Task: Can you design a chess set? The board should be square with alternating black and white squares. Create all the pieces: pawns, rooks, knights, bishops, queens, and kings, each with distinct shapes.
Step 4735:
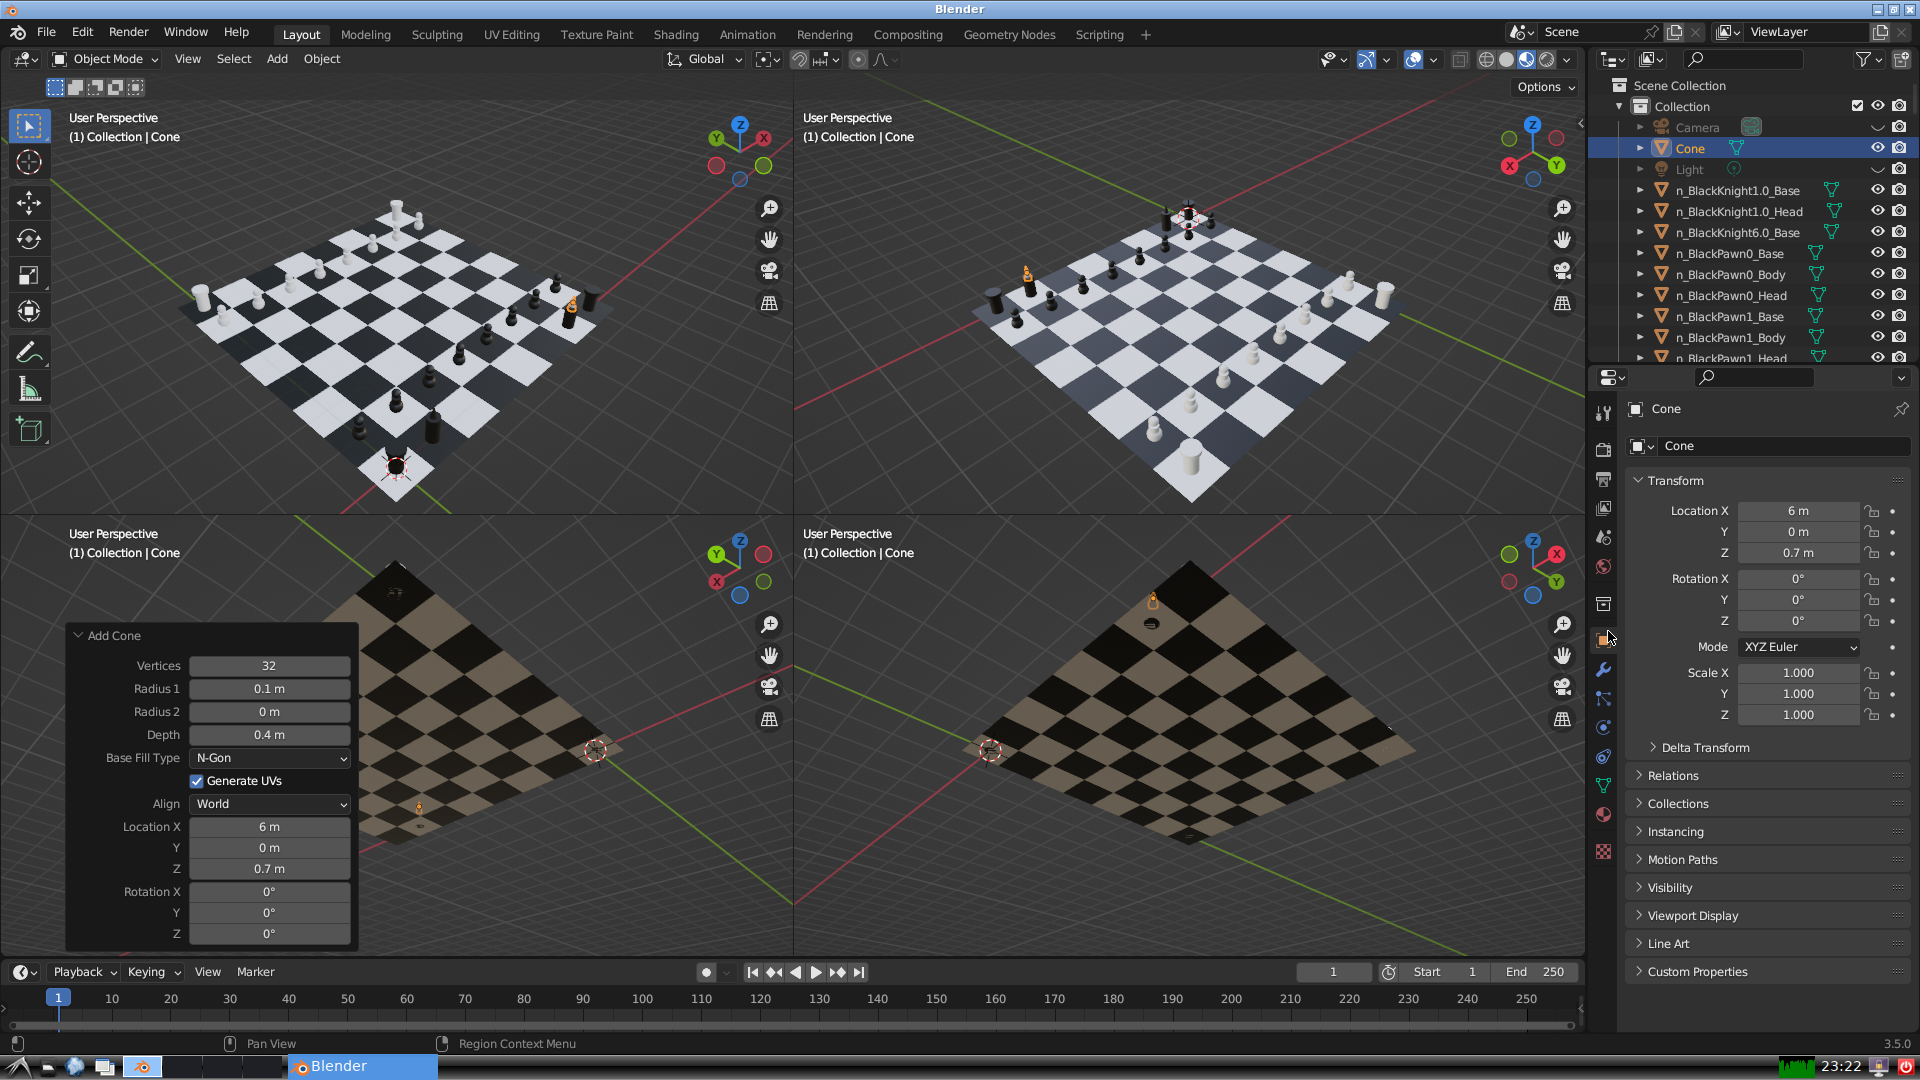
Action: {"mouse_move": [1732, 445]}